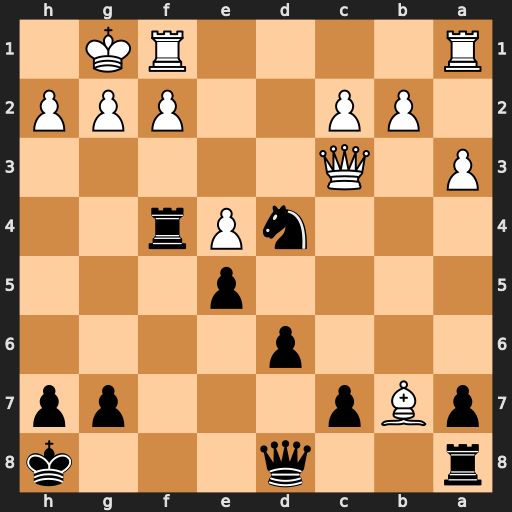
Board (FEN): r2q3k/pBp3pp/3p4/4p3/3nPr2/P1Q5/1PP2PPP/R4RK1
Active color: b
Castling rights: -
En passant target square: -
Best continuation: Ne2+ Kh1 Nxc3